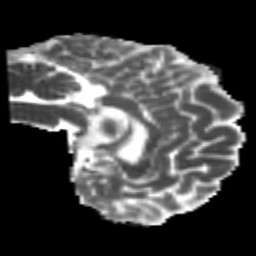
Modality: MD
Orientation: sagittal
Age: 26
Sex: male
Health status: healthy
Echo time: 0.074 s